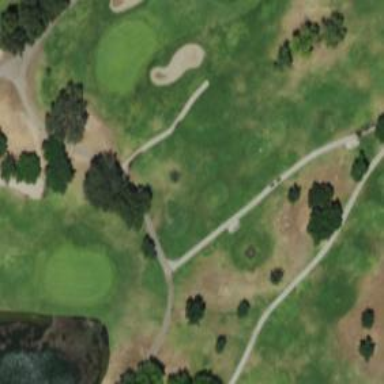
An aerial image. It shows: Golf tee.